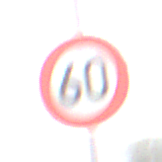
Verkehrszeichen: Geschwindigkeit60
Umgebung: Outdoor, Suburban
Tageszeit: MorningAfternoon
Wetter: PartlyCloudy
Licht: Natural
Jahreszeit: NotSpecified
Kontrast: HighContrast